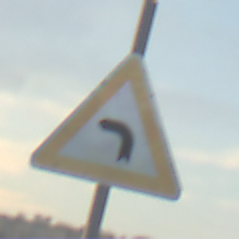
Verkehrszeichen: KurveLinks
Umgebung: Outdoor, Nature
Tageszeit: SunriseSunset
Wetter: PartlyCloudy
Licht: Natural
Jahreszeit: NotSpecified
Kontrast: LowContrast